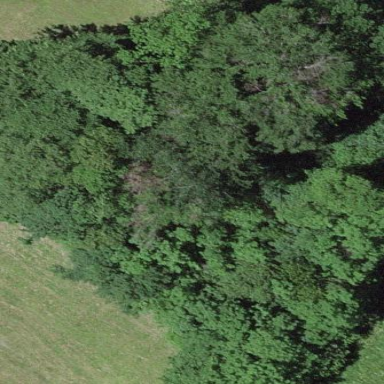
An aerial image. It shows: Forest area.